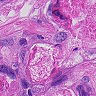
Metastatic tissue present: yes